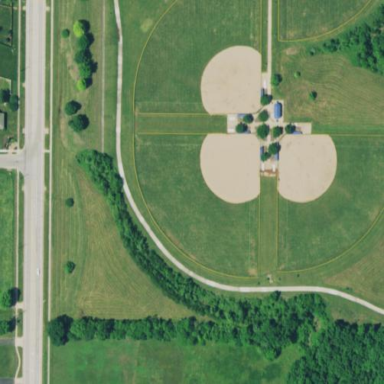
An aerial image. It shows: Softball pitch for baseball.